Question: I''m sorry for asking the millionth Apache rewrite question here. I tried everything I know, but there is a small (hopefully) step that I'm looking for someone to shed a light for me.
I have a URL structure similar to this:
'''
- assets
- assets/dist/19854/css/my.css
- css/my.css
'''
I'm trying to rewrite 'assets/dist/19854/css/my.css file' to 'css/my.css' file in the root.
I have mod_rewrite enabled on my server, and I have basic understanding of rewrite rules, but it would be great if you could assist me with the Regex.
'''
RewriteCond %{REQUEST_URI} ^assets/dist/([0-9/.]+)/(.*)$
RewriteRule ^assets/dist/([0-9]+)/(.*)$ $ [L,QSA]
'''
Problem with the above rule is the it rewrite to './19854', but I'm actually interested in the second expression's match. If possible, I'd also like to make sure the 'css/my.css' file exists first.
Thanks in advance!
Edit:
Thanks for the comments and the answer. To further explain my case, this is a small site that uses a CDN, and everytime a new build is up, the number in assets/dist/[0-9] gets changed, so all assets' source URL gets changed. But I'm using a CSS compiler to compile CSS files, so CSS files reside in the same folder ('css/my.css').
I have some other rewrites so I'm making my 'RewriteCond's more strict.
So far, the above rewrite matches the numeric part, but I'm trying to rewrite to the URL right after the numeric part.

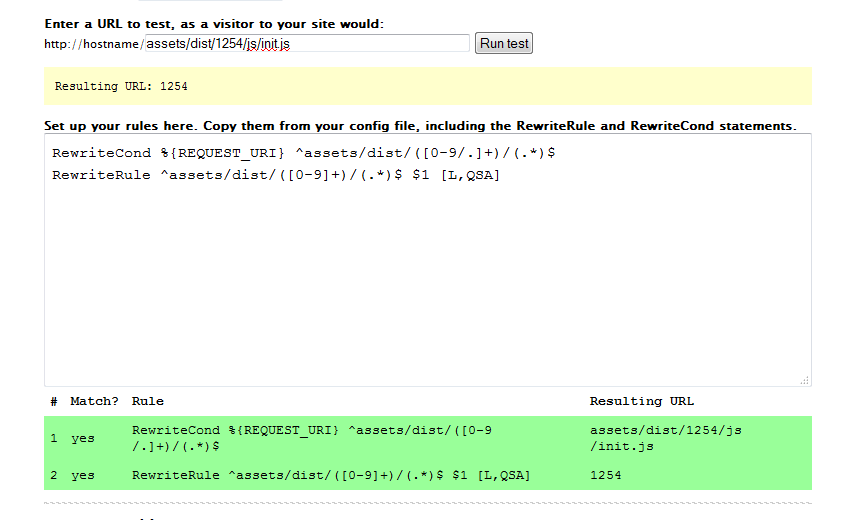
Answer: I believe you're attempting in other way round. You can use this code in your 'DOCUMENT_ROOT/.htaccess' file:
'''
RewriteEngine On
RewriteBase /
# route to /css/my.css if it exists
RewriteCond %{DOCUMENT_ROOT}/$1 -f [NC]
RewriteRule ^assets/dist/.+?/(css/my\.css)$ $1 [L,NC]
'''